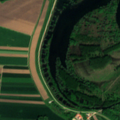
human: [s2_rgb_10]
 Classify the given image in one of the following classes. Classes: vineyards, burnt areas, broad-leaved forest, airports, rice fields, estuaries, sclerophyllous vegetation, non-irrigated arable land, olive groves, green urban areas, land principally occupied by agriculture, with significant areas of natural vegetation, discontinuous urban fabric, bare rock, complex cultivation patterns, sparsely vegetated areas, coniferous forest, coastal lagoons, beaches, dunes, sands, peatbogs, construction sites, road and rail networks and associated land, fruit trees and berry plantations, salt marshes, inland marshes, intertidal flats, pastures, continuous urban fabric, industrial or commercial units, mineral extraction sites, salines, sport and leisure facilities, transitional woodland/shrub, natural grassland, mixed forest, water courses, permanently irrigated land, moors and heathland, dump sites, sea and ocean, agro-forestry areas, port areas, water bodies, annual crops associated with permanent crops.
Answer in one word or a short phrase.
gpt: non-irrigated arable land, land principally occupied by agriculture, with significant areas of natural vegetation, broad-leaved forest, transitional woodland/shrub, inland marshes